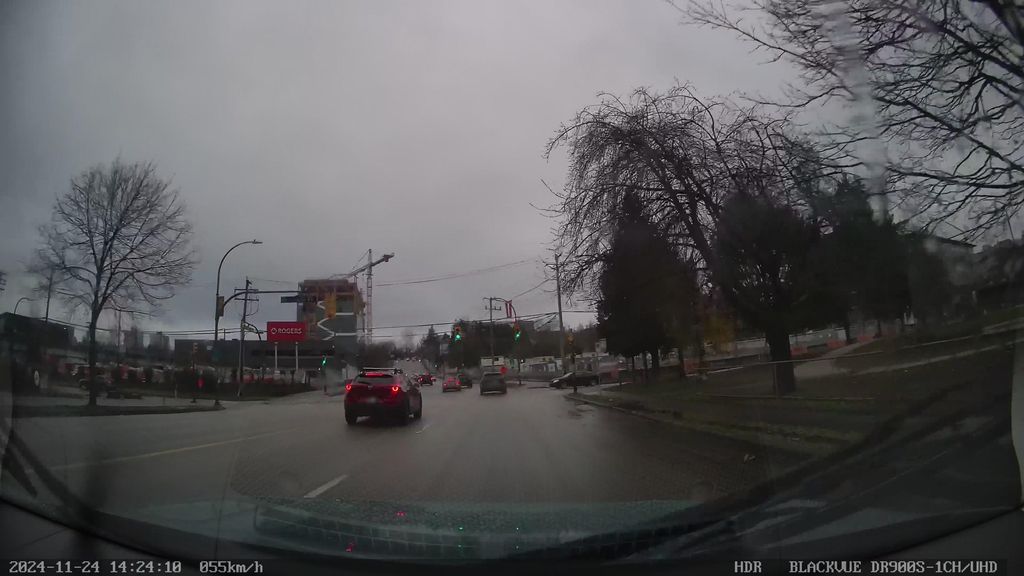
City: vancouver